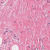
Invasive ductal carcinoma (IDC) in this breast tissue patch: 0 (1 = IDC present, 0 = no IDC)